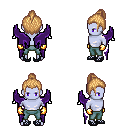
a pixel art fantasy rpg character, male body template, dark elf, purple skin, purple wings, teal pants, light blonde short topknot hairstyle, gold gloves, ghillies, four views (front, back, left, right), 2x2 character sprite sheet, small pixel art, hard edges, no anti-aliasing